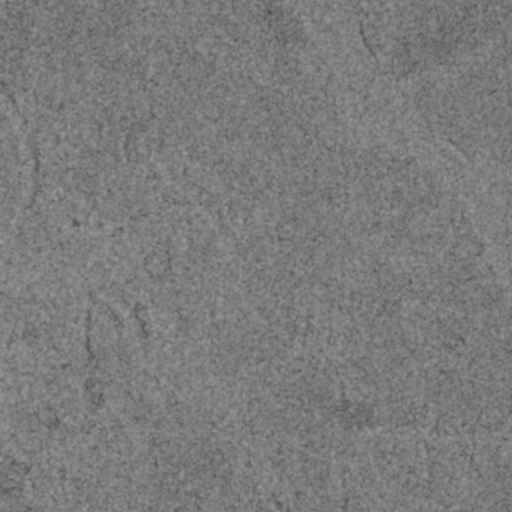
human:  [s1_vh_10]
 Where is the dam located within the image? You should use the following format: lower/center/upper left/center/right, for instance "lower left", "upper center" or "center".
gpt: The dam is located in the upper center of the image.
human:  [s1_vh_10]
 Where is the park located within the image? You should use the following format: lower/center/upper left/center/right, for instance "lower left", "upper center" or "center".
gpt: The park is located in the lower left of the image.
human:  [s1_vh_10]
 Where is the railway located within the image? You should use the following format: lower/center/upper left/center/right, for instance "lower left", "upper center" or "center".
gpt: The railway is located in the upper left of the image.
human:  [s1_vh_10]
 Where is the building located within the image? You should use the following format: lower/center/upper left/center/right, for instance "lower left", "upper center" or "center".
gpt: The building is located in the lower left of the image.
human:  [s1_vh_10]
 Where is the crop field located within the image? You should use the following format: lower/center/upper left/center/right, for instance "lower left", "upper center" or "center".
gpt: There is no crop field in the image.

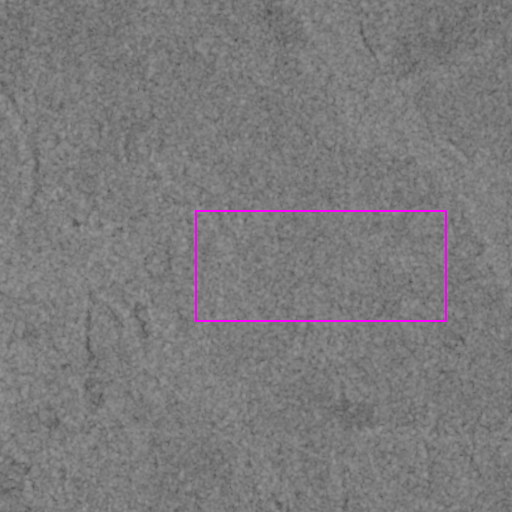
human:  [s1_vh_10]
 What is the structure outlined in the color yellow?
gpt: There is no yellow outline.
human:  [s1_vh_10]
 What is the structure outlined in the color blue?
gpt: There is no structure outlined in blue.